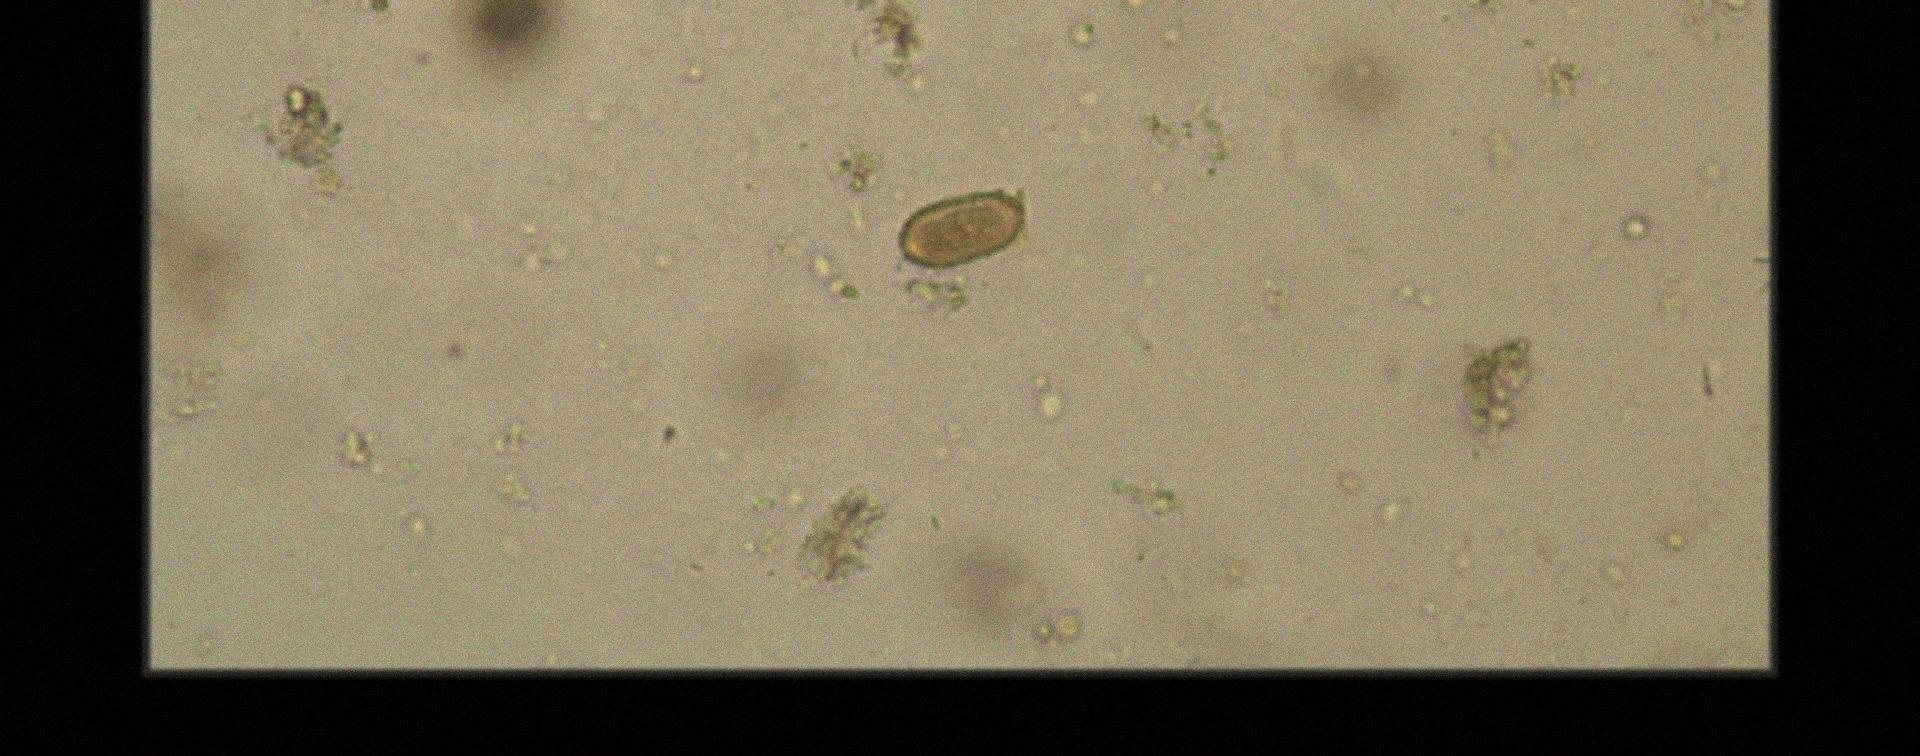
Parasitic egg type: Capillaria philippinensis